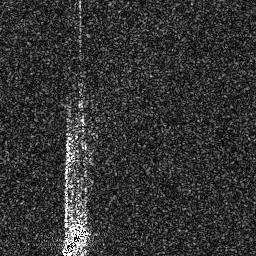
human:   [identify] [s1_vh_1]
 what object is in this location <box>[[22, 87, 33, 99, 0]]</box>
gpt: <ref>1 medium ship at the bottom left</ref>